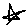
Label: star